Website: home-depot
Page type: review-order
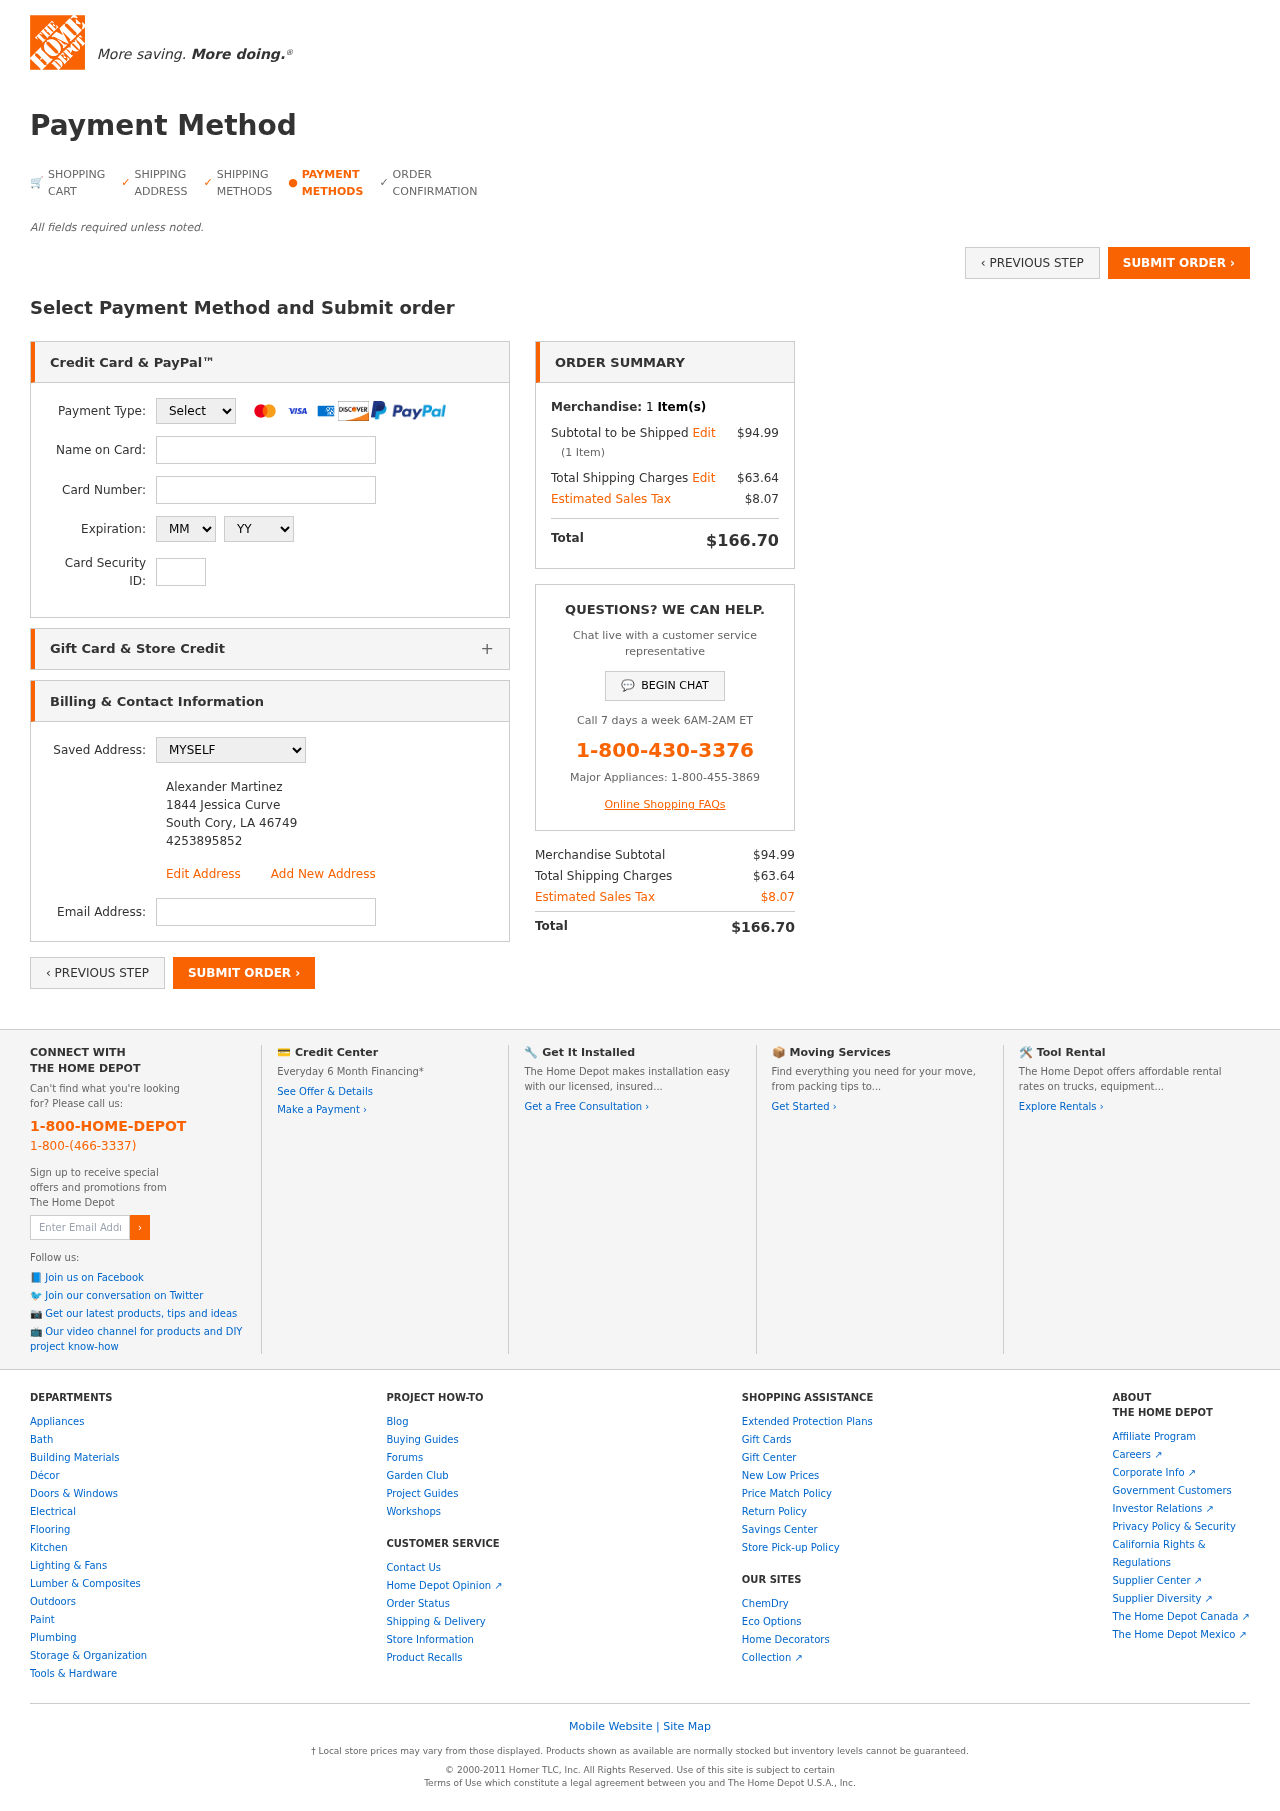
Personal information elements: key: PII_CARD_CVV
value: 392
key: PII_CARD_EXPIRY_MONTH
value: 02
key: PII_CARD_EXPIRY_YEAR
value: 26
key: PII_CARD_NUMBER
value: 2229 0864 8511 3062
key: PII_CARD_TYPE
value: Mastercard
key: PII_EMAIL
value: amartinez@yahoo.com
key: PII_FULLNAME
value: Alexander Martinez
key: PII_FULLNAME2
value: Alexander Martinez
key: PII_STREET2
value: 1844 Jessica Curve
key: PII_CITY2
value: South Cory
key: PII_STATE_ABBR2
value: LA
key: PII_POSTCODE2
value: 46749
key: PII_PHONE2
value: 4253895852
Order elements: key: ORDER_NUM_ITEMS
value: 1
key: ORDER_SUBTOTAL
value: $94.99
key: ORDER_NUM_ITEMS2
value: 1
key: ORDER_SHIPPING_COST
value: $63.64
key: ORDER_TAX
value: $8.07
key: ORDER_TOTAL
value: $166.70
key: ORDER_SUBTOTAL2
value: $94.99
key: ORDER_SHIPPING_COST2
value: $63.64
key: ORDER_TAX2
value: $8.07
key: ORDER_TOTAL2
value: $166.70